Question: I'm playing around with the concurrency visualizer in VS2010. It's a great feature but I am having trouble identifying the threads where my Parallel.ForEach ran. I'm attaching a screenshot here in the hopes someone else can help. Also, does it appear that my application is running serially? Note the execution on the main thread and only one other worker thread.
Note: When I did this run I set the ParallelOptions.MaxDegreeOfParallelism = Environment.ProcessorCount (= 2).
Any help appreciated!

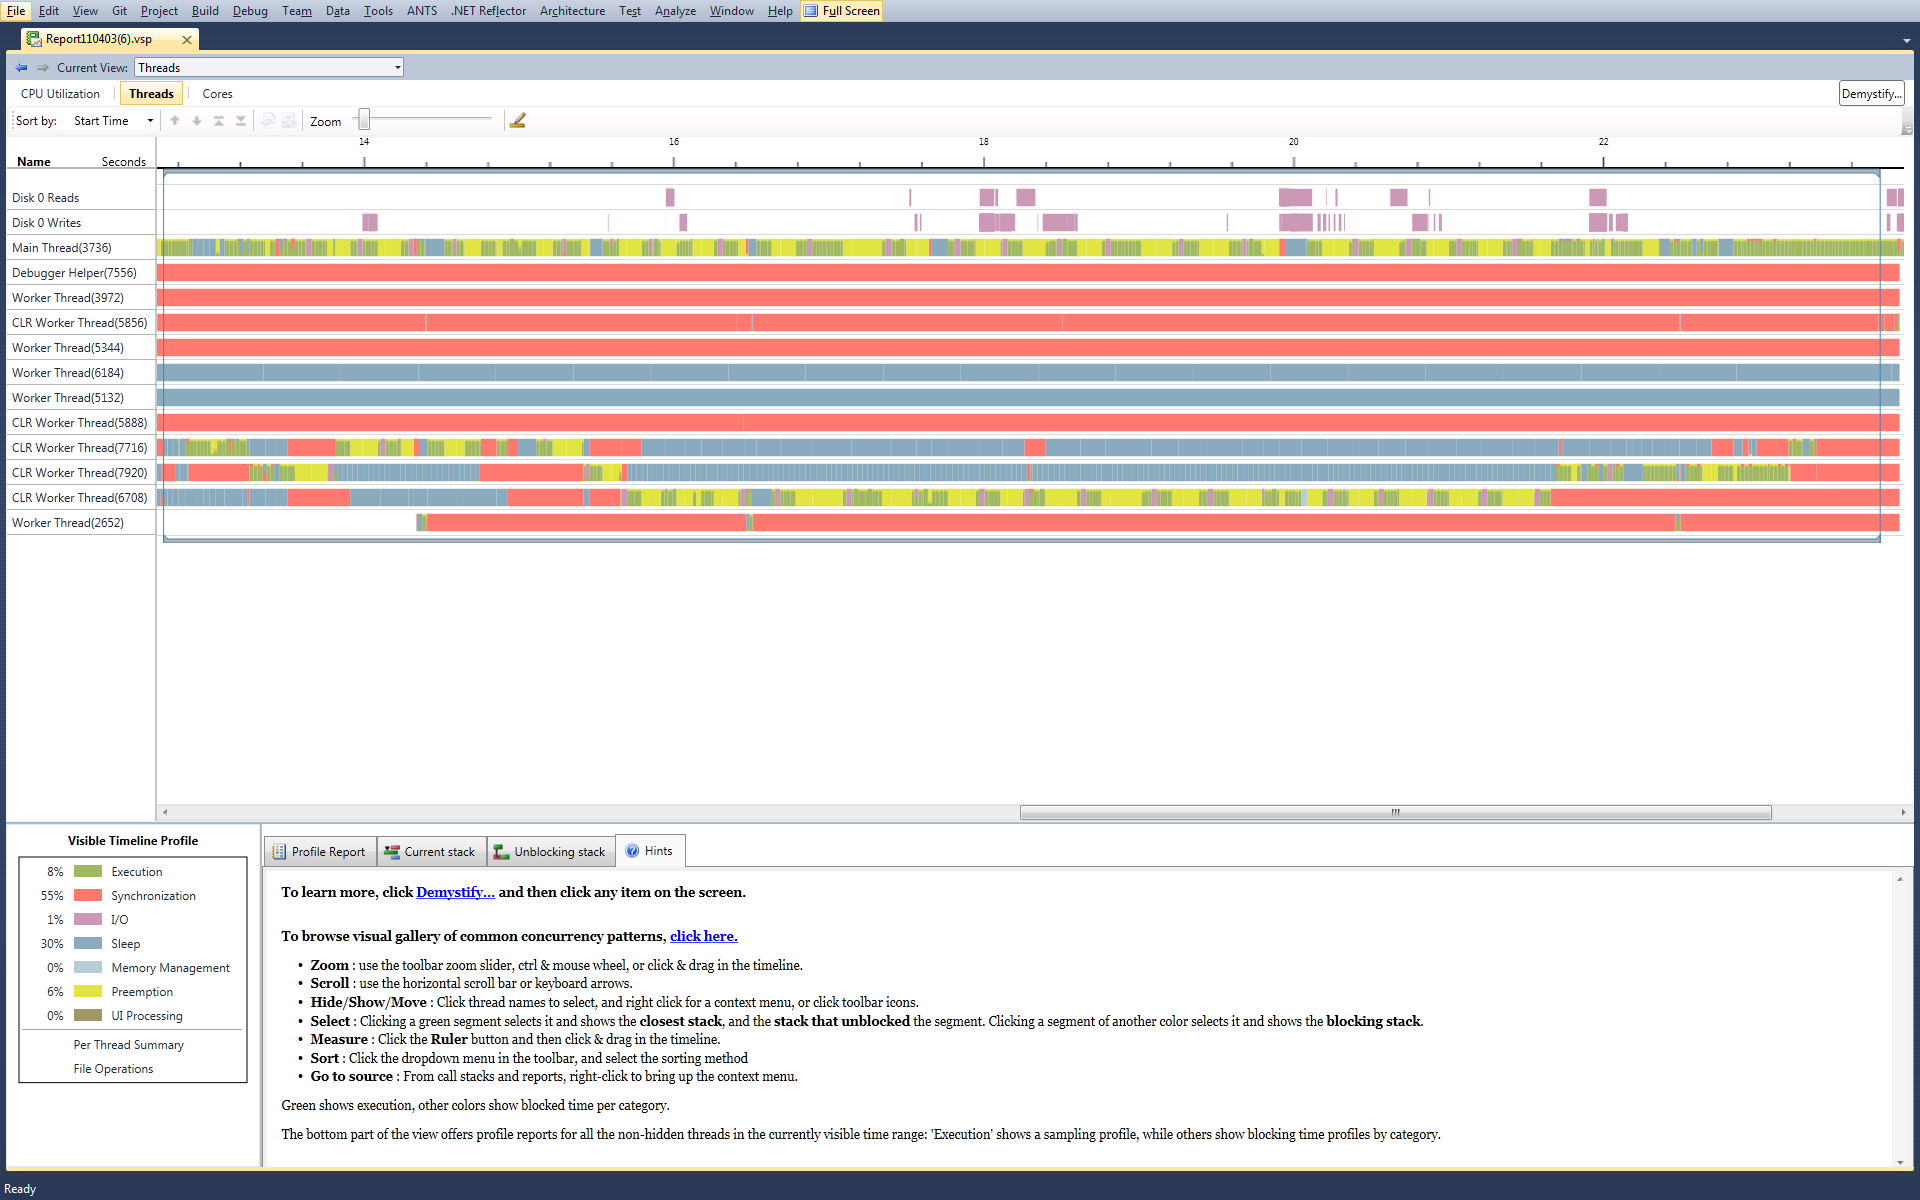
Answer: It looks like you application is using the main thread (it can inline work on the main thread) and switching between the three CLR worker threads near the bottom of this list. It's normal for different parts of the ForEach to be scheduler on different threads.
Click on one of the green (Execution blocks in one of these threads) to examine the class stack and see if it's really working on your ForEach. You should see something like:
'''
System.Threading.Parallel...<PartitionerForEachWorker>...
'''
near the top of the list.
You'll also see a grey scenario marker bar appear top and bottom of the view labelled "Parallel.ForEach" this is useful for seeing where your application was actually inside the code you're interested in.
The image is rather small so it's hard to tell more although there's a reasonable amount of yellow suggesting your threads are getting preempted (interupted by other work). This may be due to what you're doing inside the loop and/or other things going on in your application.
You can find more information on using the profiler with parallel applications here:
<URL>